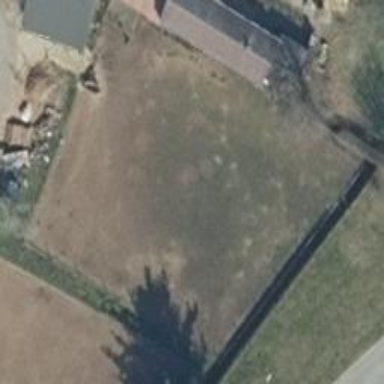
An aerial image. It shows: Equestrian pitch used for leisure and sports activities.